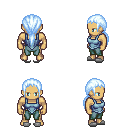
a pixel art fantasy rpg character, male body template, human, tanned skin, blue vest, teal pants, white cyan ponytail hairstyle, white slippers, four views (front, back, left, right), 2x2 character sprite sheet, small pixel art, hard edges, no anti-aliasing